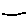
Label: line